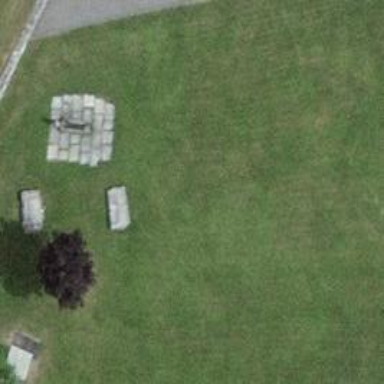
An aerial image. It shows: Fountain.